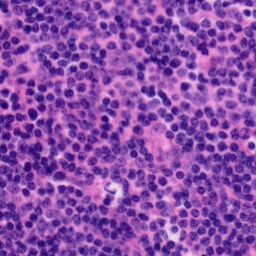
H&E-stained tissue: Tonsil